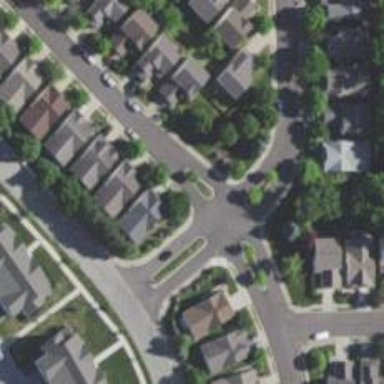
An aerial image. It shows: Residential road with asphalt surface and separate sidewalk.